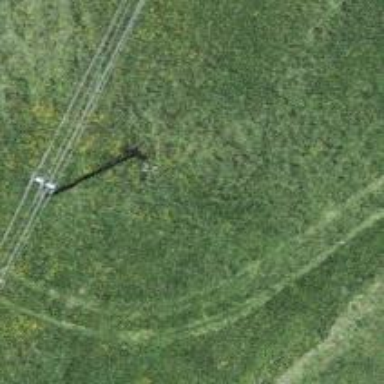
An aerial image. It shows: Power pole.